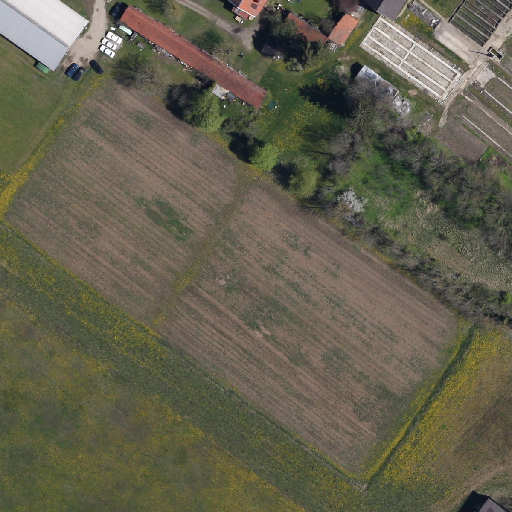
Referring expression: car